Question: I am using <URL>.
I am trying to get a 'swipelistener' to work on the menu. Basically I just want to 'swipe' the menu open or closed with a horizontal swiping motion. Here is my js:
'''
$.ui.ready(function () {
. . . . .
$(window).swipeListener({
vthreshold: 50,
hthreshold: 70,
callBack: function (dir) {
if (dir.right) {
$.ui.toggleSideMenu(true);
}
if (dir.left) {
$.ui.toggleSideMenu(false);
}
}
});
});
'''
This works great except for when I 'swipe' on this red part here -->

If I swipe anywhere else, it works fine. I have also tried to use the 'document' selector, that also didn't work. I tried to add another 'swipelistener' to the '#menu' and '#menu_scroller' as well.
This is very difficult for me to debug as my device is IOS6 and the "Debug Console" has been removed, so I can't just add a ton of console logging. ( I don't have a Mac, so I can't hook up the Developer Menu )
My theory is that since there are 'ontouchstart' and 'ontouchend' listeners on the menu items that this is interfering with my 'swipelistener'. Any suggestions?
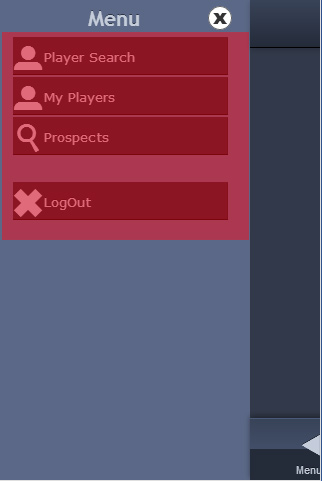
Answer: The swipeListener is being deprecated. Instead, there are events dispatched by jqUi [swipe,swipeLeft,swipeRight,swipeUp,swipeDown] that you can bind. The listeners you have for ontouchstart/ontouchend could be killing the event from propegating up though (are they custom listeners?)
'''
$.ui.ready(function(){
$(document).bind("swipeLeft",function(){
$.ui.toggleSideMenu(false);
});
$(document).bind("swipeRight",function(){
$.ui.toggleSideMenu(true);
});
}
'''